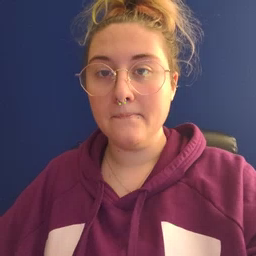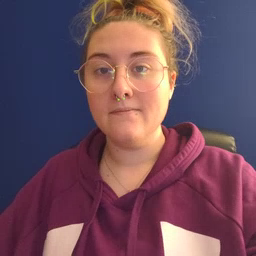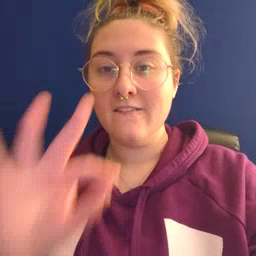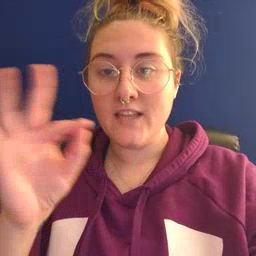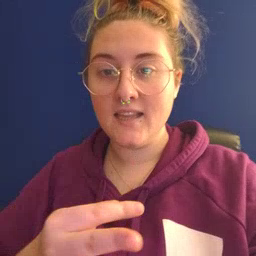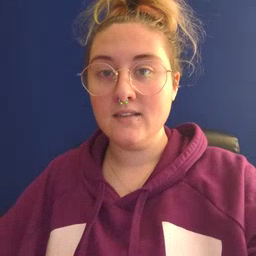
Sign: feet